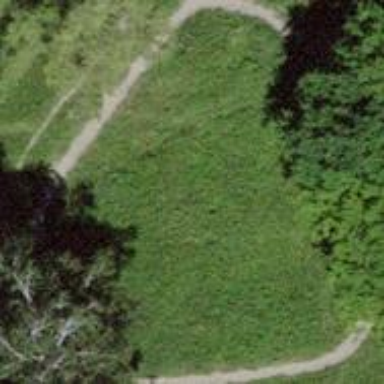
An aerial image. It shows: Pump track for cycling enthusiasts.